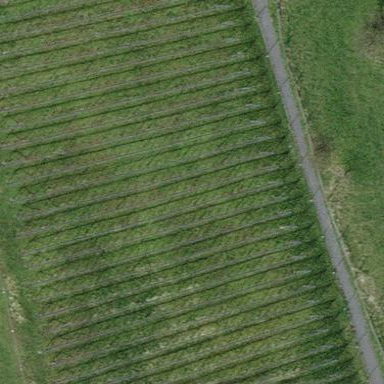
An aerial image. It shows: Vineyard where grapes are grown.